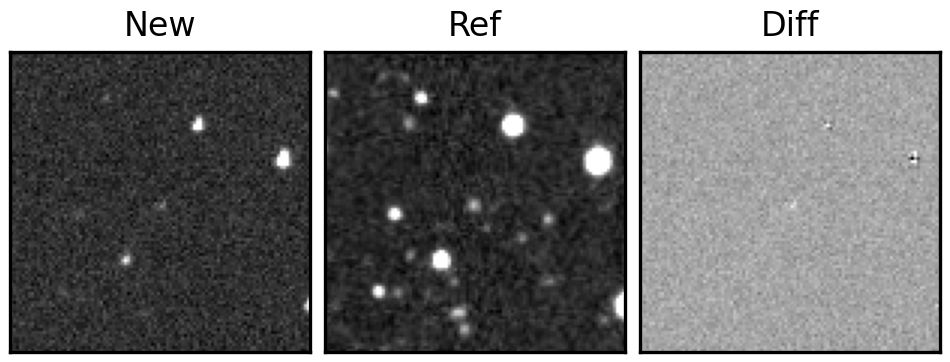
Label: real